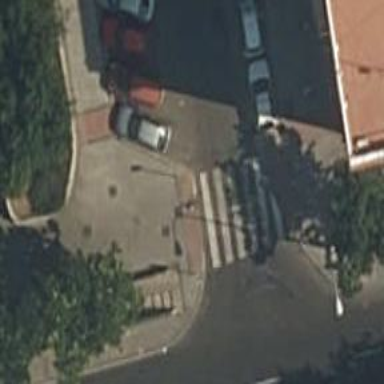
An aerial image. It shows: Uncontrolled crossing on the road.